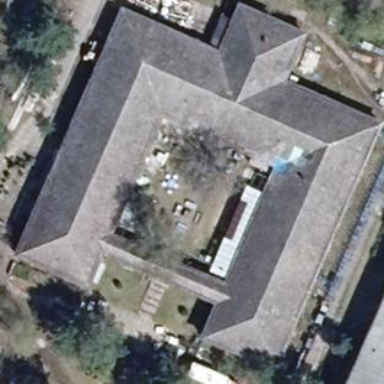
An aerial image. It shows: Building with hipped roof oriented along. The roof is colored grey.